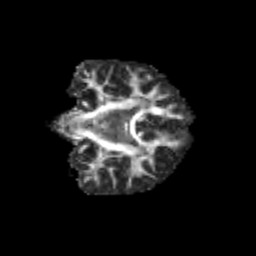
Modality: FA
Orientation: coronal
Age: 12
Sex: female
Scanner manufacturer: siemens
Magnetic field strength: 3 T
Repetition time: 3.8 s
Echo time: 0.07 s